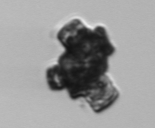
Label: Delphineis